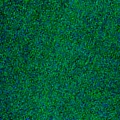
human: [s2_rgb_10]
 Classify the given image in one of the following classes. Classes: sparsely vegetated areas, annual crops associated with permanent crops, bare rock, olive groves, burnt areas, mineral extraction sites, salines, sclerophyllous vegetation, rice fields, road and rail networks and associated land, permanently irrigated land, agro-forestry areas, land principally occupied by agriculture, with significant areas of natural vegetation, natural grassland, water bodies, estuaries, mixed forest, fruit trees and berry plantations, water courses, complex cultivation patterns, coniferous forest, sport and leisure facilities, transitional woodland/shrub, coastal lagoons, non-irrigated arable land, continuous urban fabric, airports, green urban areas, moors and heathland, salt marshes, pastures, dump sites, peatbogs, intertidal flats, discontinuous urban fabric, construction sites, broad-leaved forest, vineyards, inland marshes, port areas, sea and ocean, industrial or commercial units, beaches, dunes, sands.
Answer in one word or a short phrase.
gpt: sea and ocean